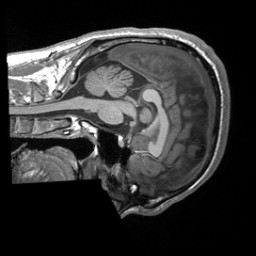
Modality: T1w
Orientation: sagittal
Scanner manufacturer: siemens
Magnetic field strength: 3 T
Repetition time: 2 s
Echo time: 0.0023 s